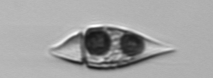
Label: Amphidinium